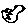
Label: bird